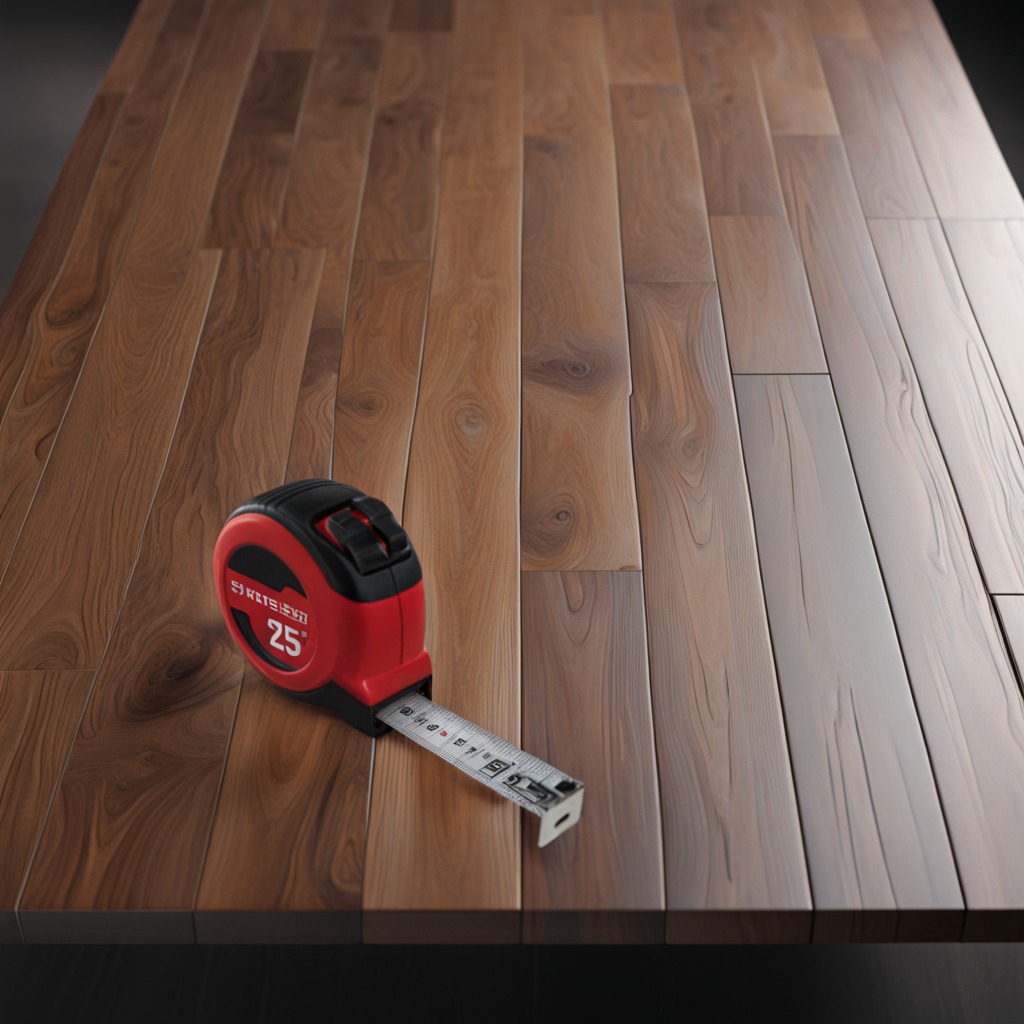
A measuring tape is lying on the oil-spilled wooden table in a vintage motorcycle garage.